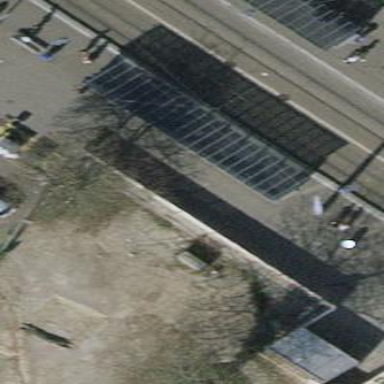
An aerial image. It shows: Shelter for public transport.